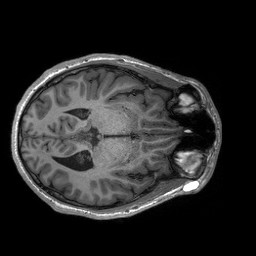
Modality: T1w
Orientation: coronal